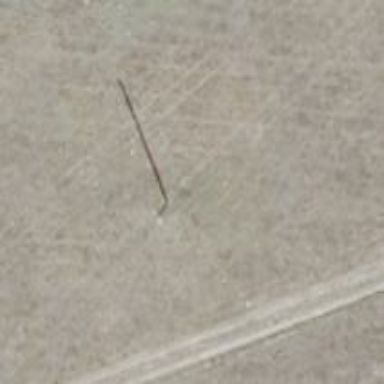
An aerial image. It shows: Power pole.